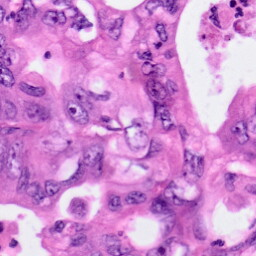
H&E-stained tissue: Pancreatic